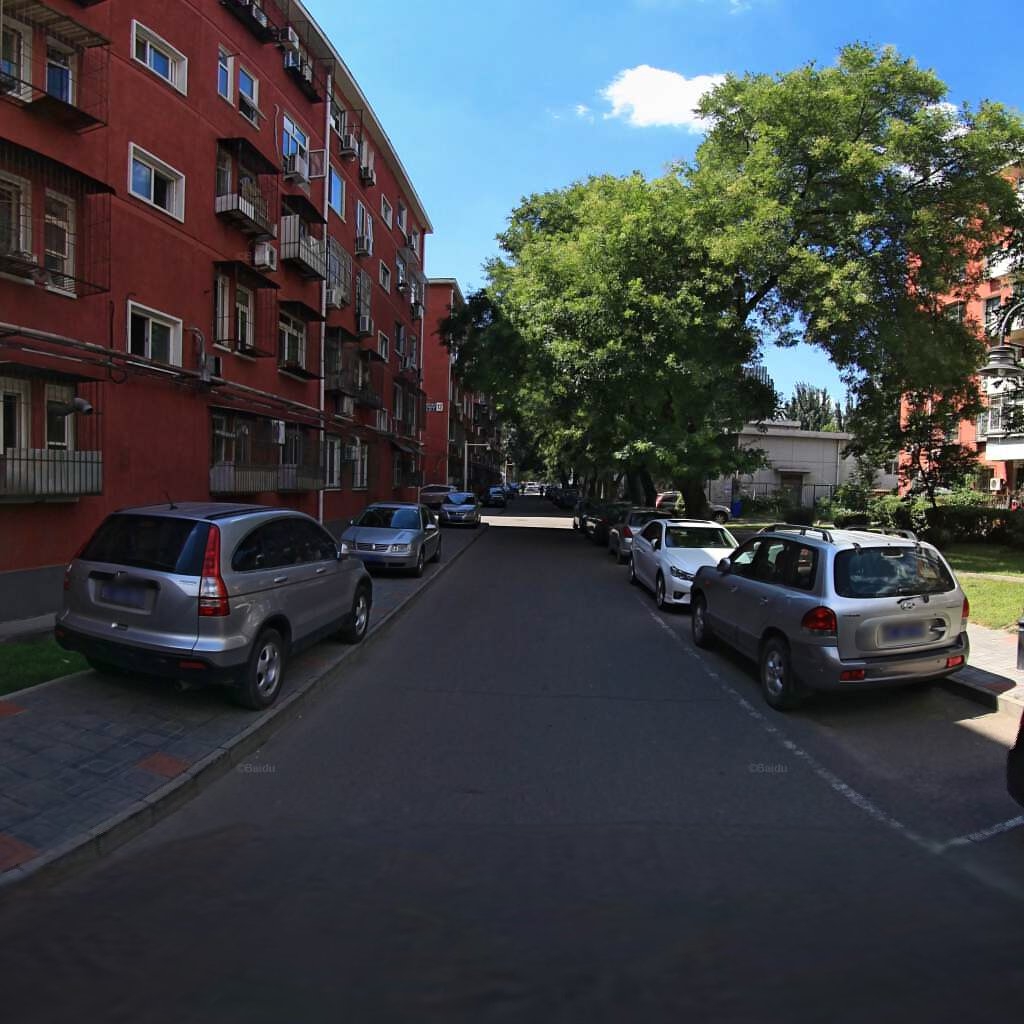
Region: Haidian
Road damage annotations: transverse crack